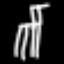
Label: chair